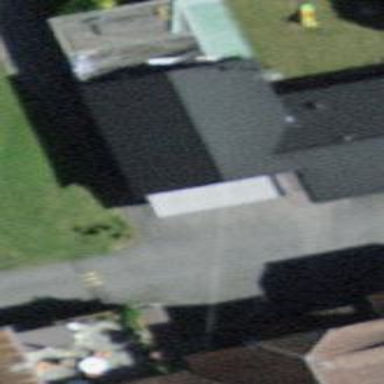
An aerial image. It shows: Kiosk building.